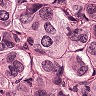
Metastatic tissue present: yes